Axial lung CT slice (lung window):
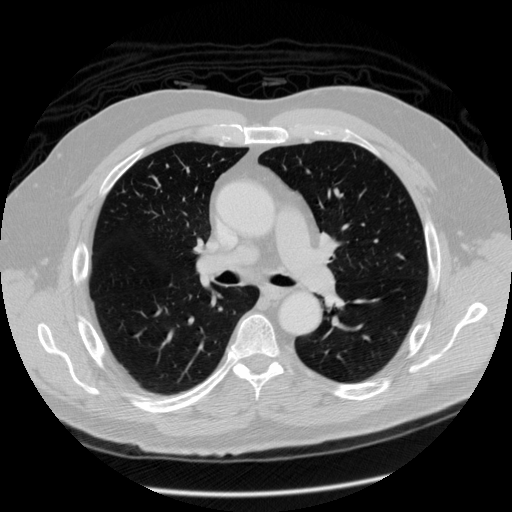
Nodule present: no